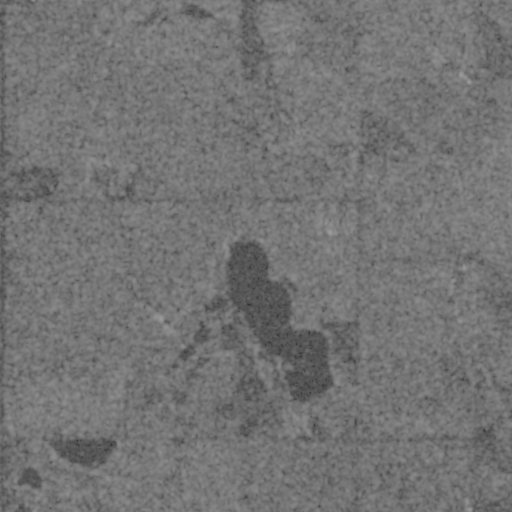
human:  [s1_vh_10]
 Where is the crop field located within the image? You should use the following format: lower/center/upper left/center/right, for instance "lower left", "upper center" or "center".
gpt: The crop field is located in the upper left of the image.
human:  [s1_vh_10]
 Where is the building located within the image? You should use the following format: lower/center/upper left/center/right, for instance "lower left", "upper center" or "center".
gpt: There is no building in the image.

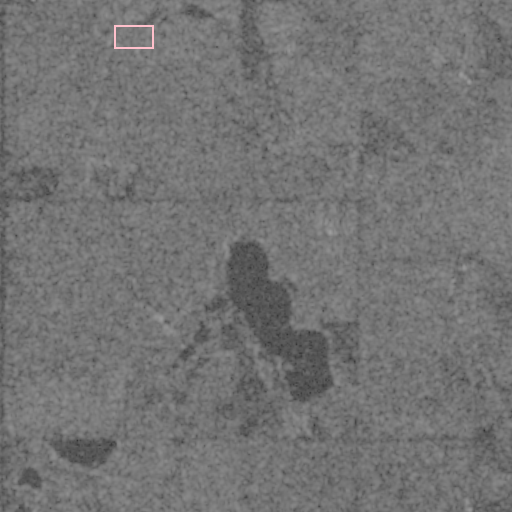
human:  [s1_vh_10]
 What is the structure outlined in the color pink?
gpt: The structure outlined in pink is a crop field.
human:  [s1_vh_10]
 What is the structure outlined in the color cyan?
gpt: There is no cyan outline.